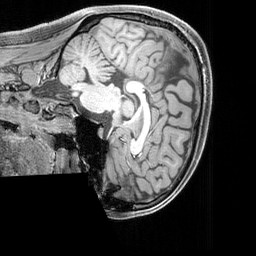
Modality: T1w
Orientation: sagittal
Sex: female
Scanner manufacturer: siemens
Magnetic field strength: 3 T
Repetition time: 2.3 s
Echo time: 0.00226 s